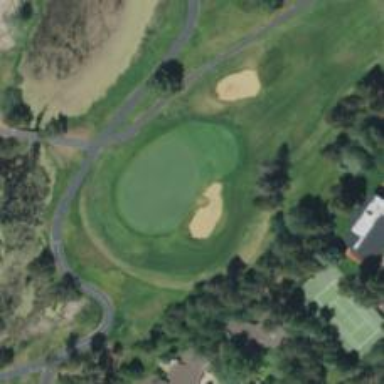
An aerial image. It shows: Golf hole.